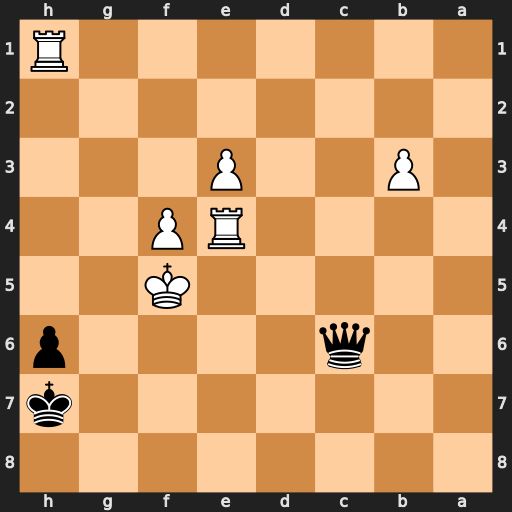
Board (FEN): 8/7k/2q4p/5K2/4RP2/1P2P3/8/7R
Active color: b
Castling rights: -
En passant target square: -
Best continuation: Qd5+ Re5 Qxh1